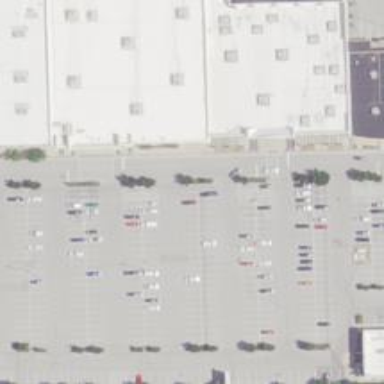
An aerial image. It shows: Retail building.